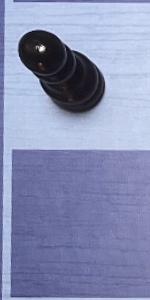
Label: Empty